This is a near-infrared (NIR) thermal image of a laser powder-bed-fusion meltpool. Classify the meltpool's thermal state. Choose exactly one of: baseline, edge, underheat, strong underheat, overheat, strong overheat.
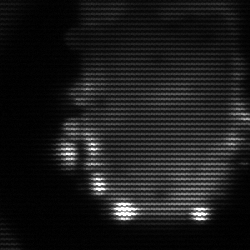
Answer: baseline